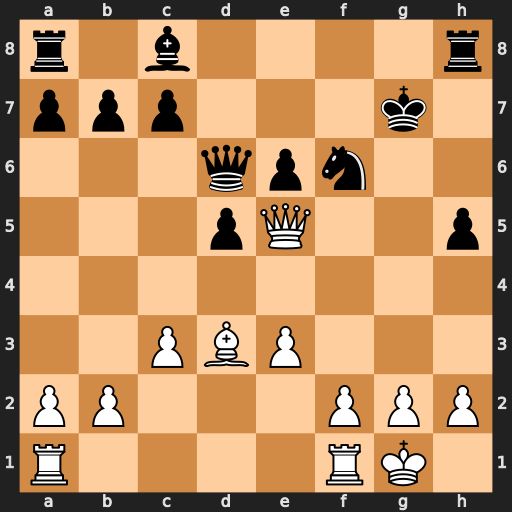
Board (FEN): r1b4r/ppp3k1/3qpn2/3pQ2p/8/2PBP3/PP3PPP/R4RK1
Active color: w
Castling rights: -
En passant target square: -
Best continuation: Qg5+ Kf7 Qg6+ Kf8 Qxf6+